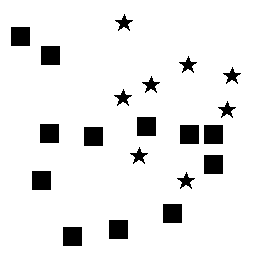
Squares: 12
Triangles: 0
Stars: 8
Total shapes: 20